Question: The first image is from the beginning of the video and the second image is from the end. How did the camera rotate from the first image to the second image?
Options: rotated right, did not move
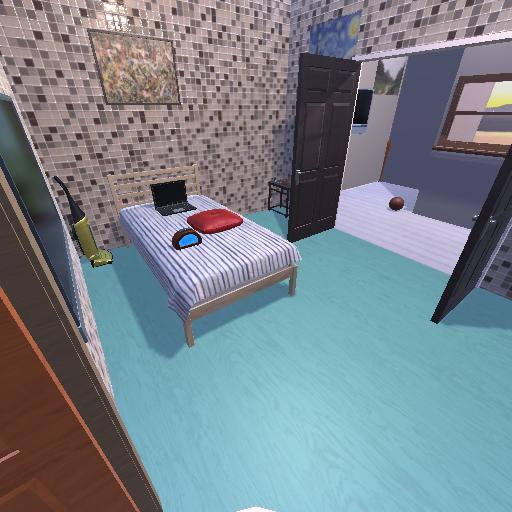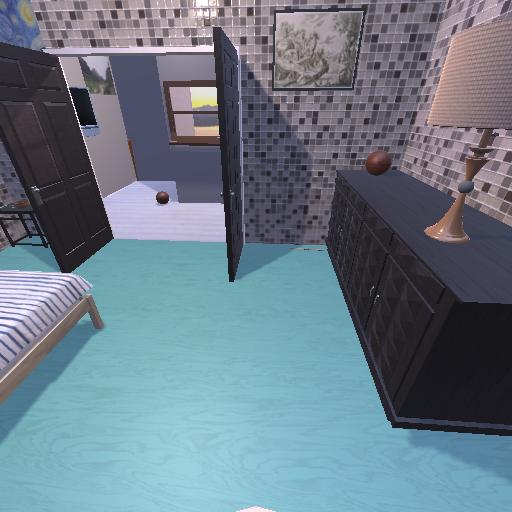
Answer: rotated right